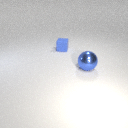
large blue metal sphere in front of small blue rubber cube